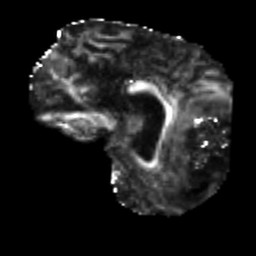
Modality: FA
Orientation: sagittal
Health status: ill
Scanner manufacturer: siemens
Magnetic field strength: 3 T
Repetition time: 6.8 s
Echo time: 0.097 s